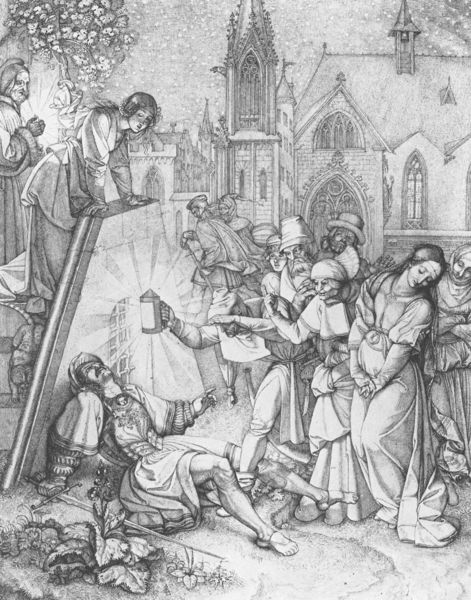
Titel: Der Tod des Valentin (Bilder zu Goethes Faust, Blatt 8)
Künstler: Peter Cornelius
Institution: Frankfurt, Städelsches Kunstinstitut
Schlagwörter: baum, mann, frauen, menschen, mädchen, stadt, fenster, frau, hut, kleid, laterne, licht, männer, nacht, schwarz, weiss, zeichnung, leute, menge, bart, tod, toter, gitter, kirche, haare, gewänder, pflanze, turm, papier, liegen, bogen, stab, mauer, platz, treppe, liegend, bögen, dom, strahlen, druck, schwarzweiss, sterne, sternenhimmel, radierung, stich, schwert, kranker, mönch, opfer, turban, kiche, trappe, menschenmege, schläfer, blendung, beobachterin, fremder